Question: I have my cookies in a CookieStore Object, but to stream a video I need to convert my CookieStore to a String, but my API in NodeJS (using express, cookie-parser and passport-local) never recognizes the value of the cookie, whenever I try to encode/decode it before. I think it's a stupid problem just I'm not really good in HTTP Headers so I'm doing it wrong.
There is the code:
'''
Method setVideoURIMethod = videovvw.getClass().getMethod("setVideoURI", Uri.class, Map.class);
Map<String, String> params = new HashMap<String, String>(1);
params.put("Cookie", ARequestAPI.getCookieString());
setVideoURIMethod.invoke(videovvw, uri[0], params);
'''
I had the code from here so normally it should work perfectly: <URL>
I think the problem comes from "'ARequest.getCookieString()'":
'''
protected static CookieStore _cookies = null;
...
...
...
public static String getCookieString() {
String cookieString = "";
Log.v("Debug", _cookies.toString());
for (Cookie cookie : _cookies.getCookies()) {
try {
Log.v("Debug", "Decode: " + URLDecoder.decode(cookie.getValue(), "UTF-8"));
Log.v("Debug", "Encode: " + URLEncoder.encode(cookie.getValue(), "UTF-8"));
} catch (UnsupportedEncodingException e1) {
e1.printStackTrace();
}
cookieString += cookie.getName() + "=" + cookie.getValue()+ ";";
}
return cookieString;
}
'''
The display in LogCat:
>
And the log on my API:
When I do a request using CookieStore:
'''
{ 'connect.sid': 's:NUTf8t9o8cepR1yYItMexMxy.WFv/ZlktryfpVZHweVozabW1US4UBvGlWxQR7G7Aamc' }
'''
When I do the request with my function which convert the CookieStore to a String:
'''
{ 'connect.sid': 's:AZXpZmQGX7eJgej9hVA1qaAk.7vWP756Flwbte/qxBRcLOhl/CXMlVO3HVvmsvsEBpzA' }
'''
I tried all the options, even 'encode(decode())', ... but it is never a good one on my API.
The weird thing is that I tried to decode ''s%3ANUTf...'' (so 'cookie.getValue()') with the javascript function "'decodeURIComponent()'" and I found exactly ''s:NUTf8t9o8cepR1yYItMexMxy.WFv/ZlktryfpVZHweVozabW1US4UBvGlWxQR7G7Aamc'', so my cookie is good, but I think I'm doing something wrong on the encode/decode part.
Thanks for your help.
Edit: After many tests, I saw that on the API the value for the cookie is always the same, whenever I use URLDecoder.decode(), URLDecoder.decode() or event directly cookie.getValue(), the only time I get the right value is when I "choose/write" the value myself like "totoauzoo" for example with this wring I get exactly the same value on the API. But it's not working with my old cookie value like "s:DMCBao7zeS9B2jwIfeQoDZtl.3XPIYIm7y2Bz9/o468v4wxvFZmjDrc6hKk4ty89sIX4".
Edit2: I probably found what is wrong, I get that on the API:
request with HttpGet and CookieStore:
'''
headers { host: 'xxx',
connection: 'Keep-Alive',
'user-agent': 'Apache-HttpClient/UNAVAILABLE (java 1.4)',
cookie: 'connect.sid=s%3AGRGciNxOcR4BXHrUG8PikHMX.MyWa6vjW%2BBlcUaaCHHendqc7DEK4aoNFDzm5aabOkDM',
cookie2: '$Version=1' }
cookies { 'connect.sid': 's:GRGciNxOcR4BXHrUG8PikHMX.MyWa6vjW+BlcUaaCHHendqc7DEK4aoNFDzm5aabOkDM' }
'''
request with setVideoURI:
headers { host: 'xxx',
connection: 'keep-alive',
cookie: 'connect.sid=s%3AKWKdcuXqUpzBIMv0sOGpPxqM.xb14kPsGKvn%2Fv%2BVcfUDzxWsye8QdJfuQgonNocsX3k8',
'user-agent': 'stagefright/1.2 (Linux;Android 4.1.2)',
'accept-encoding': 'gzip,deflate' }
cookies { 'connect.sid': 's:KWKdcuXqUpzBIMv0sOGpPxqM.xb14kPsGKvn/v+VcfUDzxWsye8QdJfuQgonNocsX3k8' }
How can I fix that?
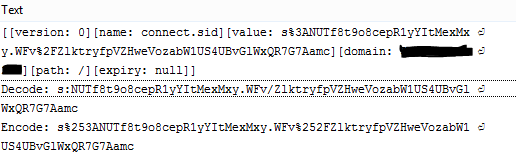
Answer: I would suggest inspecting the network traffic itself.
Cookies are nothing else than HTTP headers ...
'''
HTTP/1.0 200 OK
Content-type: text/html
Set-Cookie: name=value
Set-Cookie: name2=value2; Expires=Wed, 09 Jun 2021 10:18:14 GMT
'''
or
'''
GET /spec.html HTTP/1.1
Host: www.example.org
Cookie: name=value; name2=value2
Accept: */*
'''
I'm not familiar with the classes you are using to set the cookies, but I would inspect two places:
'''
params.put("Cookie", ARequestAPI.getCookieString());
'''
Is this call setting the headers or are you setting POST parameters? This should be visible in the network traffic. What are ? Headers, query string?
'''
ARequestAPI.getCookieString()
'''
Is the output of this function in correct cookie value format, or what is it?
Most probably in one of those places lies the error.